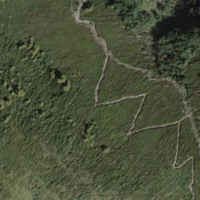
EUNIS habitat code: 23
Species observed at this site:
Calluna vulgaris
Alnus alnobetula